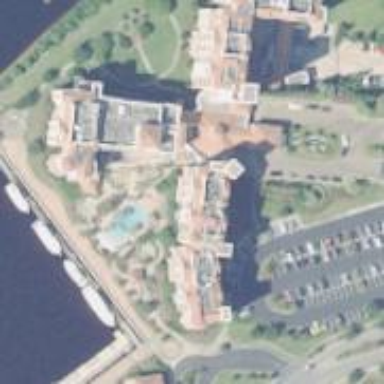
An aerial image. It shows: Hotel building.